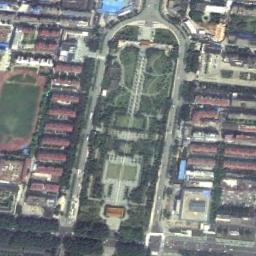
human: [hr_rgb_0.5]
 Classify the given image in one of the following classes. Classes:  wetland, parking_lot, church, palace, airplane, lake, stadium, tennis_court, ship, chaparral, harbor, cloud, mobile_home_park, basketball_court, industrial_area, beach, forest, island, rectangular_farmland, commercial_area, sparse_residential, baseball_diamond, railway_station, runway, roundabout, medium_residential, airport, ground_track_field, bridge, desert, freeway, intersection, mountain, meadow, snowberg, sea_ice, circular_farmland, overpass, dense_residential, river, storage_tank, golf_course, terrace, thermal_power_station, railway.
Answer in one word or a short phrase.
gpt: palace